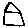
Label: house